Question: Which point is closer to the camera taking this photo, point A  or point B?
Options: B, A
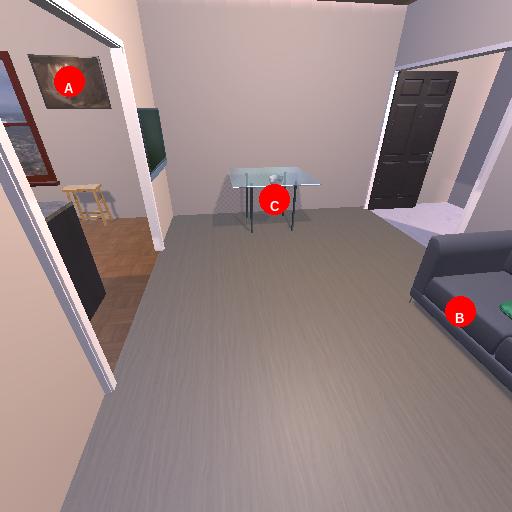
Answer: B